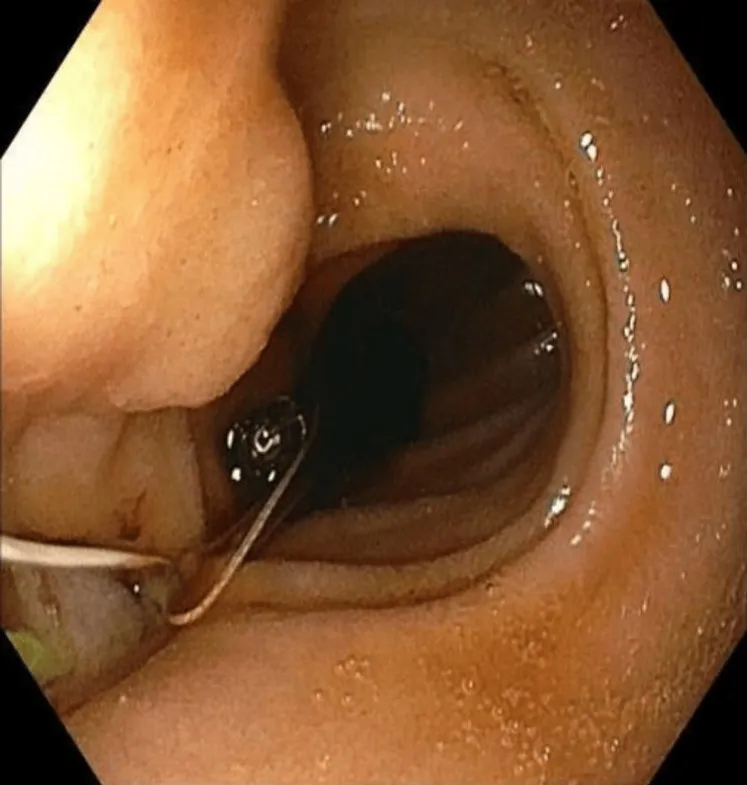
Jejunal limb of new PEG-J tube anchored with endoscopic clips. PEG-J: Percutaneous endoscopic gastro-jejunal.
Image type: endoscopy (gi_endoscopy)